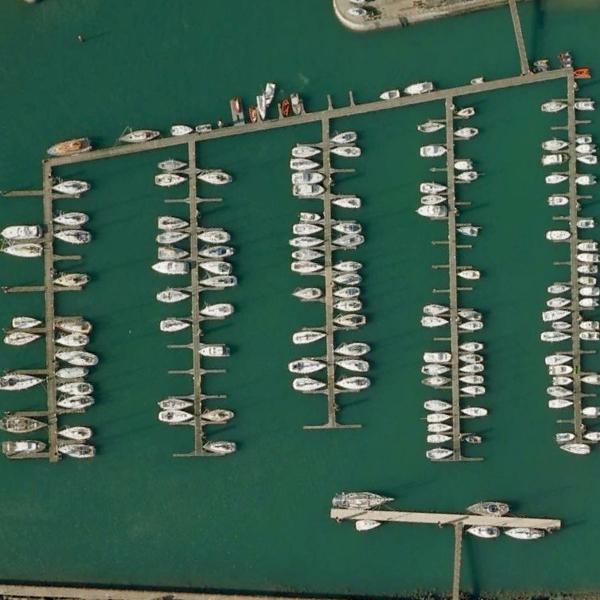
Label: Port